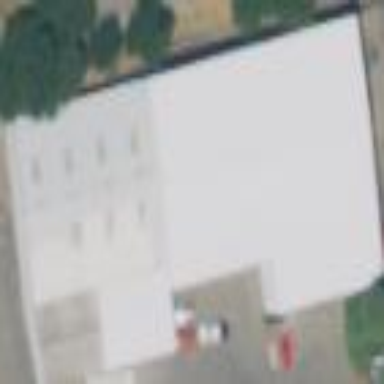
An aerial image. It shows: Commercial building.